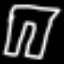
Label: pants